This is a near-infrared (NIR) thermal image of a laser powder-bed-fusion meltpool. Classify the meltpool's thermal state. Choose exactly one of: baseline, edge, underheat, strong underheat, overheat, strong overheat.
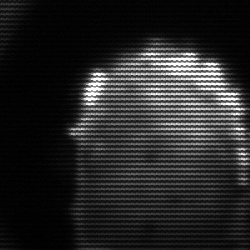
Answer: baseline